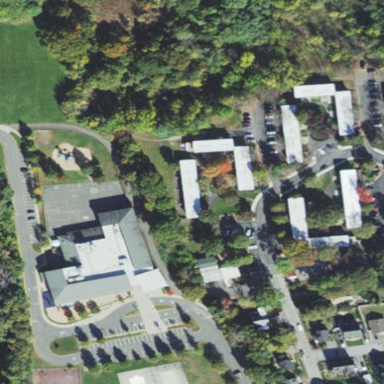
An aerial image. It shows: School.